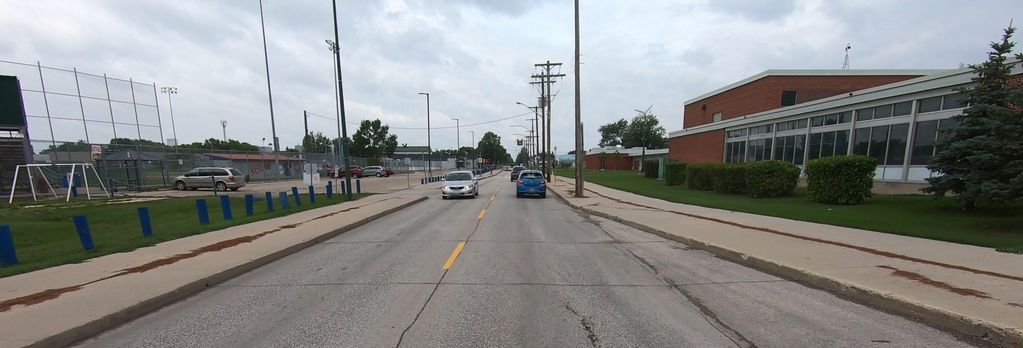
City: winnipeg